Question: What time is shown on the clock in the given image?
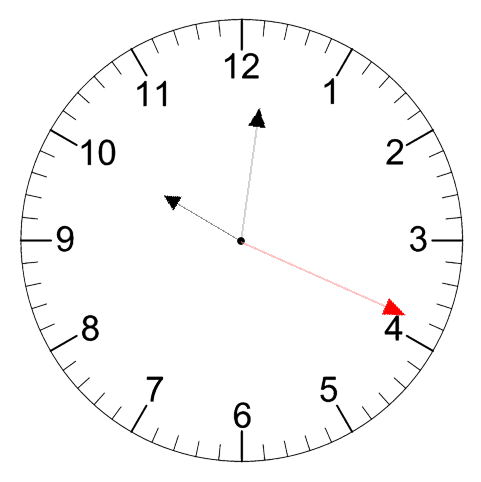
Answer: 10:01:19